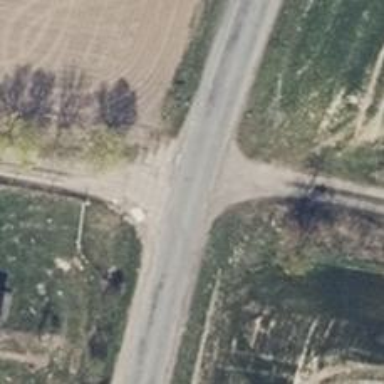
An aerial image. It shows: Secondary road with asphalt surface.